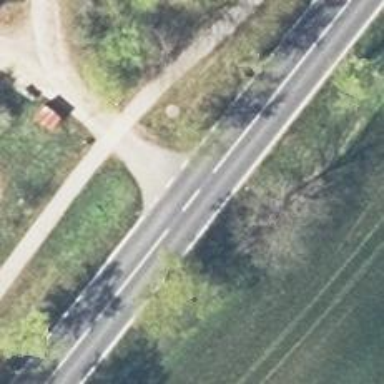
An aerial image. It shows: Primary road with asphalt surface.